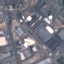
Land use / land cover: Industrial